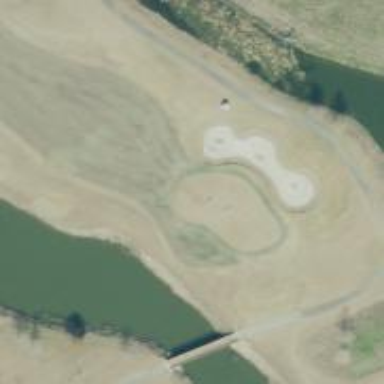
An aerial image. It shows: Golf hole.